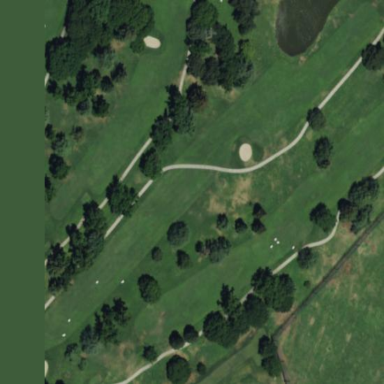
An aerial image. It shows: Scenic golf fairway.